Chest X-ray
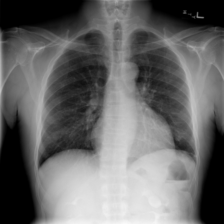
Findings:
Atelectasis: negative
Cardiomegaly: negative
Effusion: negative
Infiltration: negative
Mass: negative
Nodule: negative
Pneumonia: negative
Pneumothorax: negative
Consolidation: negative
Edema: negative
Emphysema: negative
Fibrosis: negative
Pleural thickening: negative
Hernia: negative